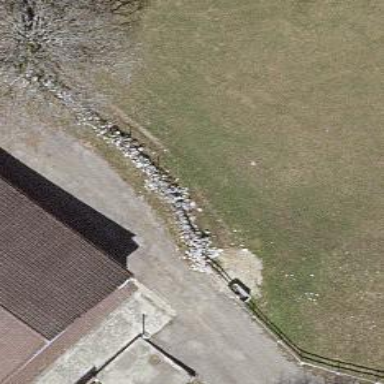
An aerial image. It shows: Wall is shown in the image.